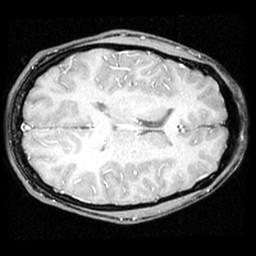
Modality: inplaneT1
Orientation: axial
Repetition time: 0.2 s
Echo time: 0.0036 s